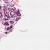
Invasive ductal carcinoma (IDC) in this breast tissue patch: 0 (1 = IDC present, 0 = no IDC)